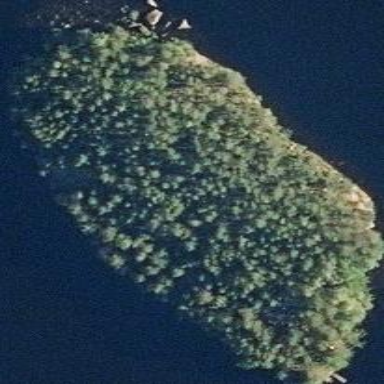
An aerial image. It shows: Image showing island.